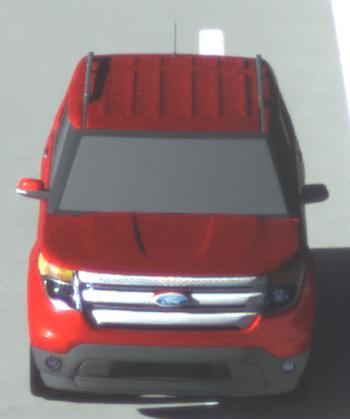
Make: Ford
Model: Explorer
Detailed model: Gen. 5
Model produced from: 2010
Model produced until: 2019
Doors: 5
Color: red
Road condition: dry road
Daytime: morning or afternoon
Contrast: high contrast